Interaction volume radius: 5 \u00c5
Interaction volume height: 15 \u00c5
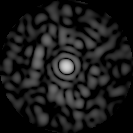
Disorder parameter: 0.8421